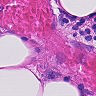
Metastatic tissue present: no